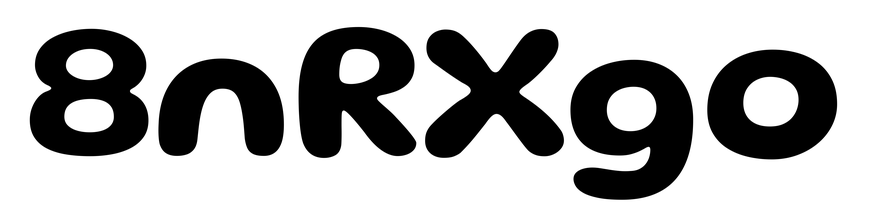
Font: Gluten_SemiBold